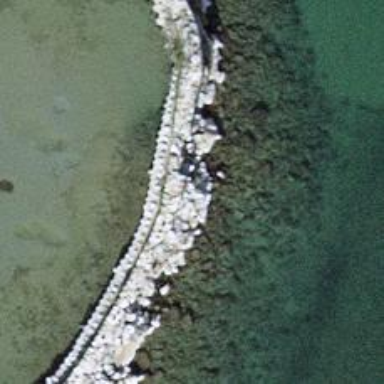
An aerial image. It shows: Man-made pier.